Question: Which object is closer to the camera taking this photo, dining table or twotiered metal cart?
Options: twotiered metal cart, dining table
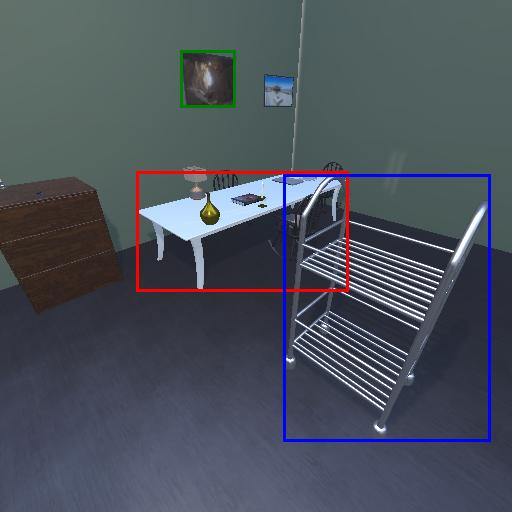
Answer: twotiered metal cart